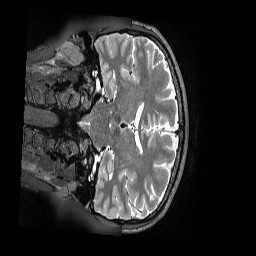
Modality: T2w
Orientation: coronal
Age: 36
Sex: male